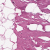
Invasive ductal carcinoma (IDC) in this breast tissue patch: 0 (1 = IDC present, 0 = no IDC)